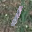
Label: 1